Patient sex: F
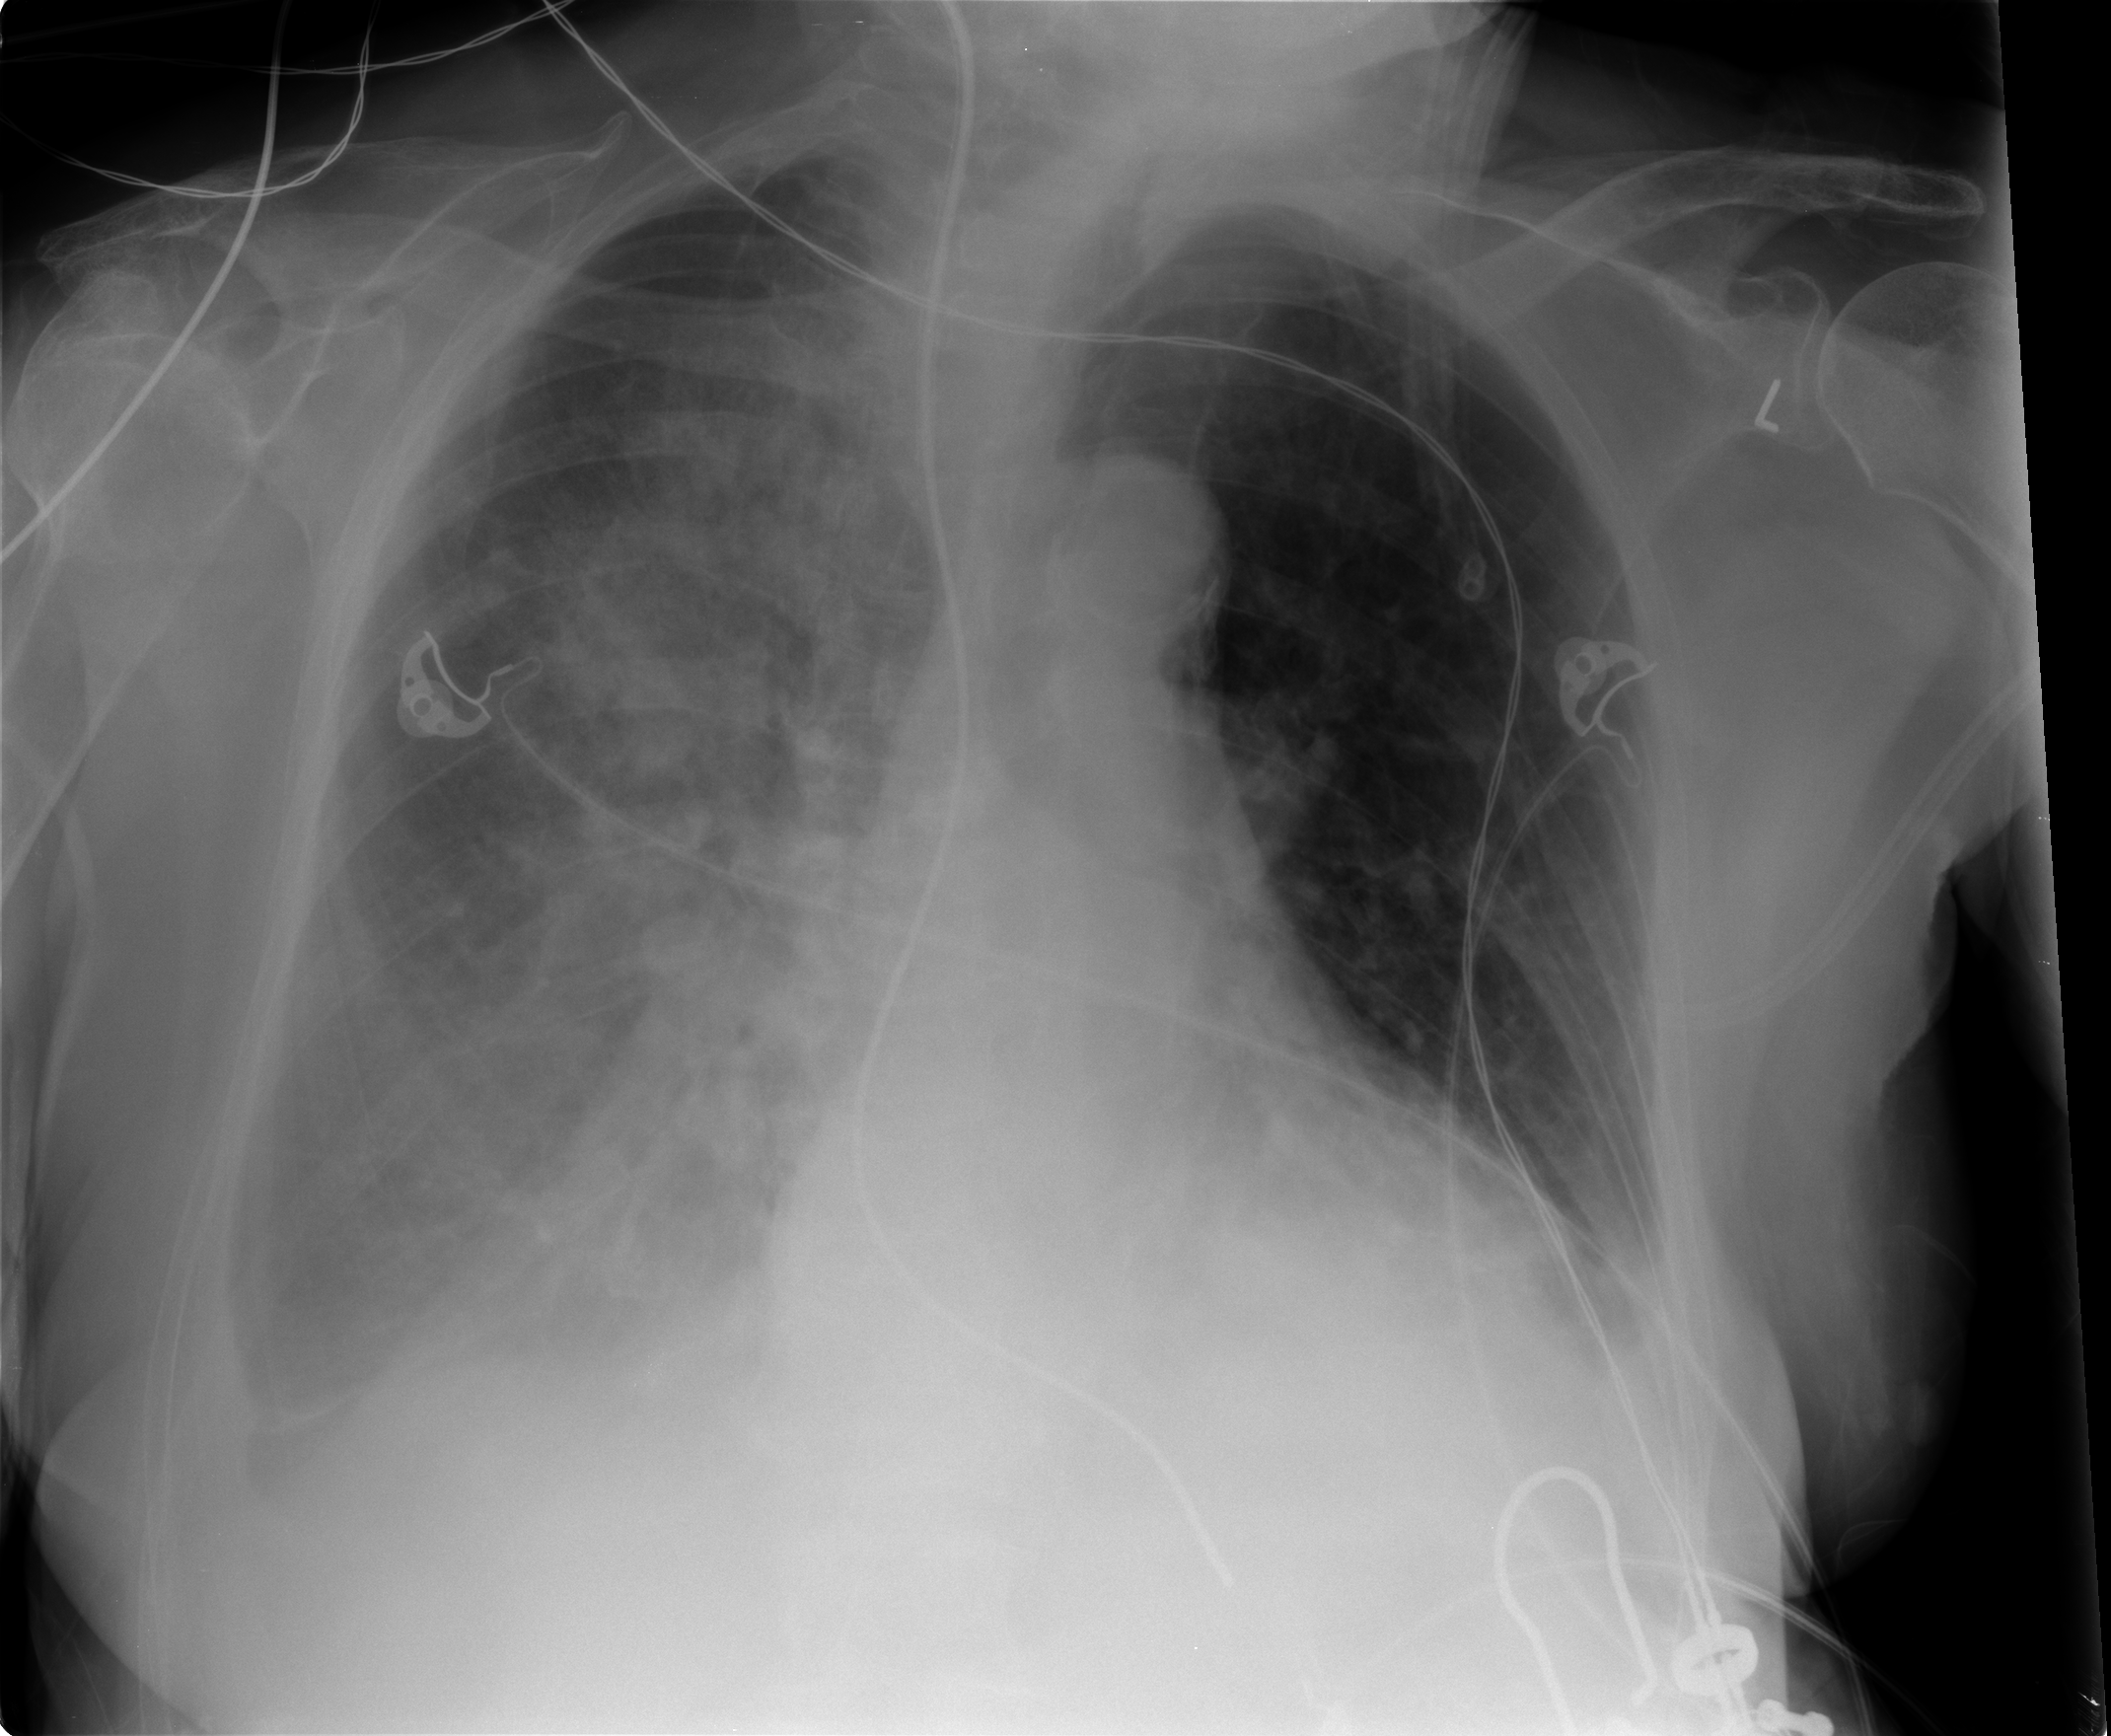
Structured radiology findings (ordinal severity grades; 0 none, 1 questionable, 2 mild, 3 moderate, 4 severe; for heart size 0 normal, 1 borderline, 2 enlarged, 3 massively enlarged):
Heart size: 0
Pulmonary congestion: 0
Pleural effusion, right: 3
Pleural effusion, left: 2
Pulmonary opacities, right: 3
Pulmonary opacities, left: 0
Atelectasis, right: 2
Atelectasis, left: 2